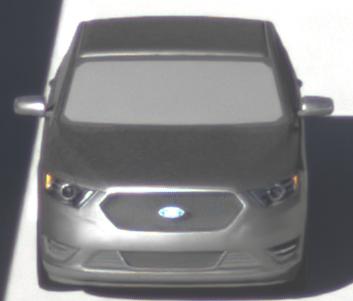
Make: Ford
Model: Taurus
Detailed model: SHO
Model produced from: 2012
Model produced until: 2019
Doors: 4
Color: gray
Road condition: dry road
Daytime: sunrise or sunset
Contrast: medium contrast